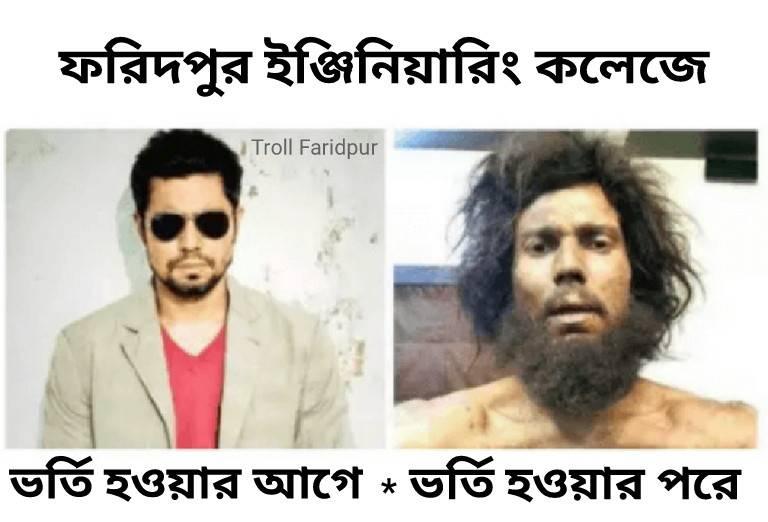
Caption: ফরিদপুর ইঞ্জিনিয়ারিং কলেজে      ভর্তি হওয়ার আগে    *   ভর্তি হওয়ার পরে
Label: hate